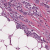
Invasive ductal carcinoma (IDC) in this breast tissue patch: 1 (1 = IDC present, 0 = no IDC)